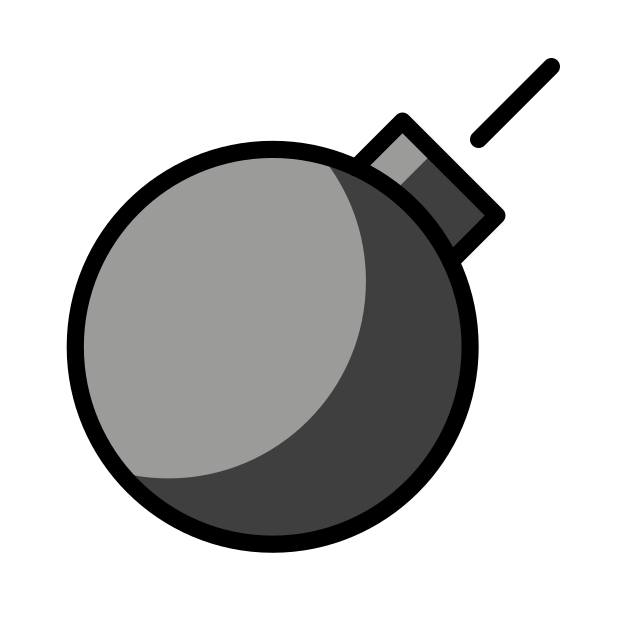
bomb